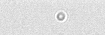
Label: camera_spot